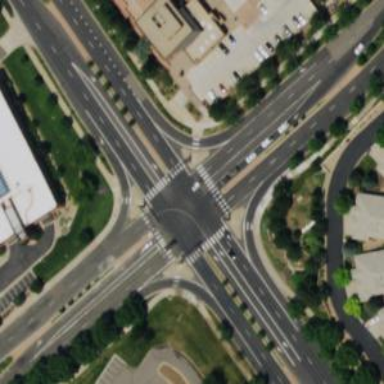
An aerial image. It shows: Zebra crossing on the road.